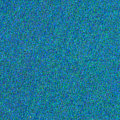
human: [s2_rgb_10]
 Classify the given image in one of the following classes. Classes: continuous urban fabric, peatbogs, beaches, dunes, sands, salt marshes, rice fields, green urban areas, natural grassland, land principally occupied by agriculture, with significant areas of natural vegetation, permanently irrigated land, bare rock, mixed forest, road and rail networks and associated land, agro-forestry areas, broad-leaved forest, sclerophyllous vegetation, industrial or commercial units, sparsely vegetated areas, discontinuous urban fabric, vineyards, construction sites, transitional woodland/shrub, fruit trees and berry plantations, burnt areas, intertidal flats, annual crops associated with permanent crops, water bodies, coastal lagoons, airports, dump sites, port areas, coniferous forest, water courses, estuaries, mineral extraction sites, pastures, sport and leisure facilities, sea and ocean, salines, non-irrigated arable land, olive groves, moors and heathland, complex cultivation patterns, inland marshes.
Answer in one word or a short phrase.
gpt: sea and ocean